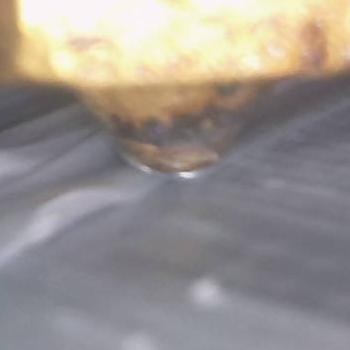
Flow rate: 300%